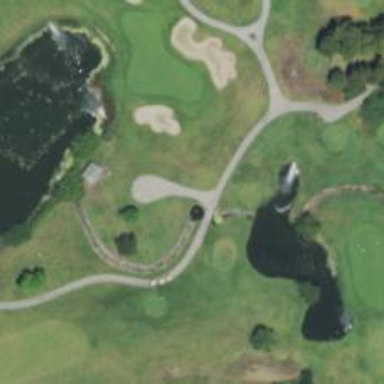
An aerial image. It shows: Footway leading to the Eagle Vines Golf Course.